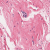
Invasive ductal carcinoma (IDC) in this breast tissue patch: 0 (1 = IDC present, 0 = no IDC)